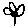
Label: flower